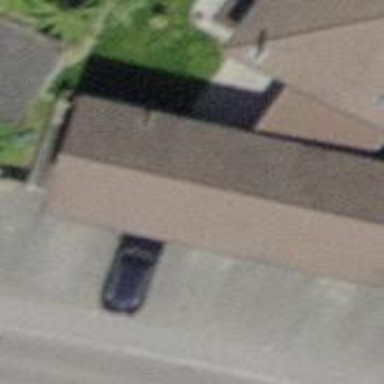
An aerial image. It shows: Group of garages.